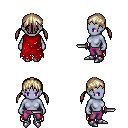
a pixel art fantasy rpg character, female body template, dark elf, purple skin, red tattered cape, magenta pants, white blonde twin-tailed hairstyle, metal boots, dagger, four views (front, back, left, right), 2x2 character sprite sheet, small pixel art, hard edges, no anti-aliasing